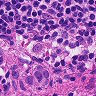
Metastatic tissue present: no